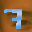
Label: 7